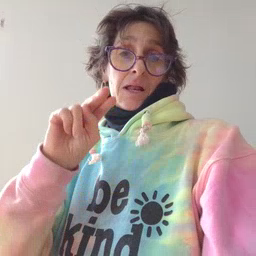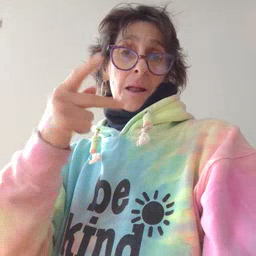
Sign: nap